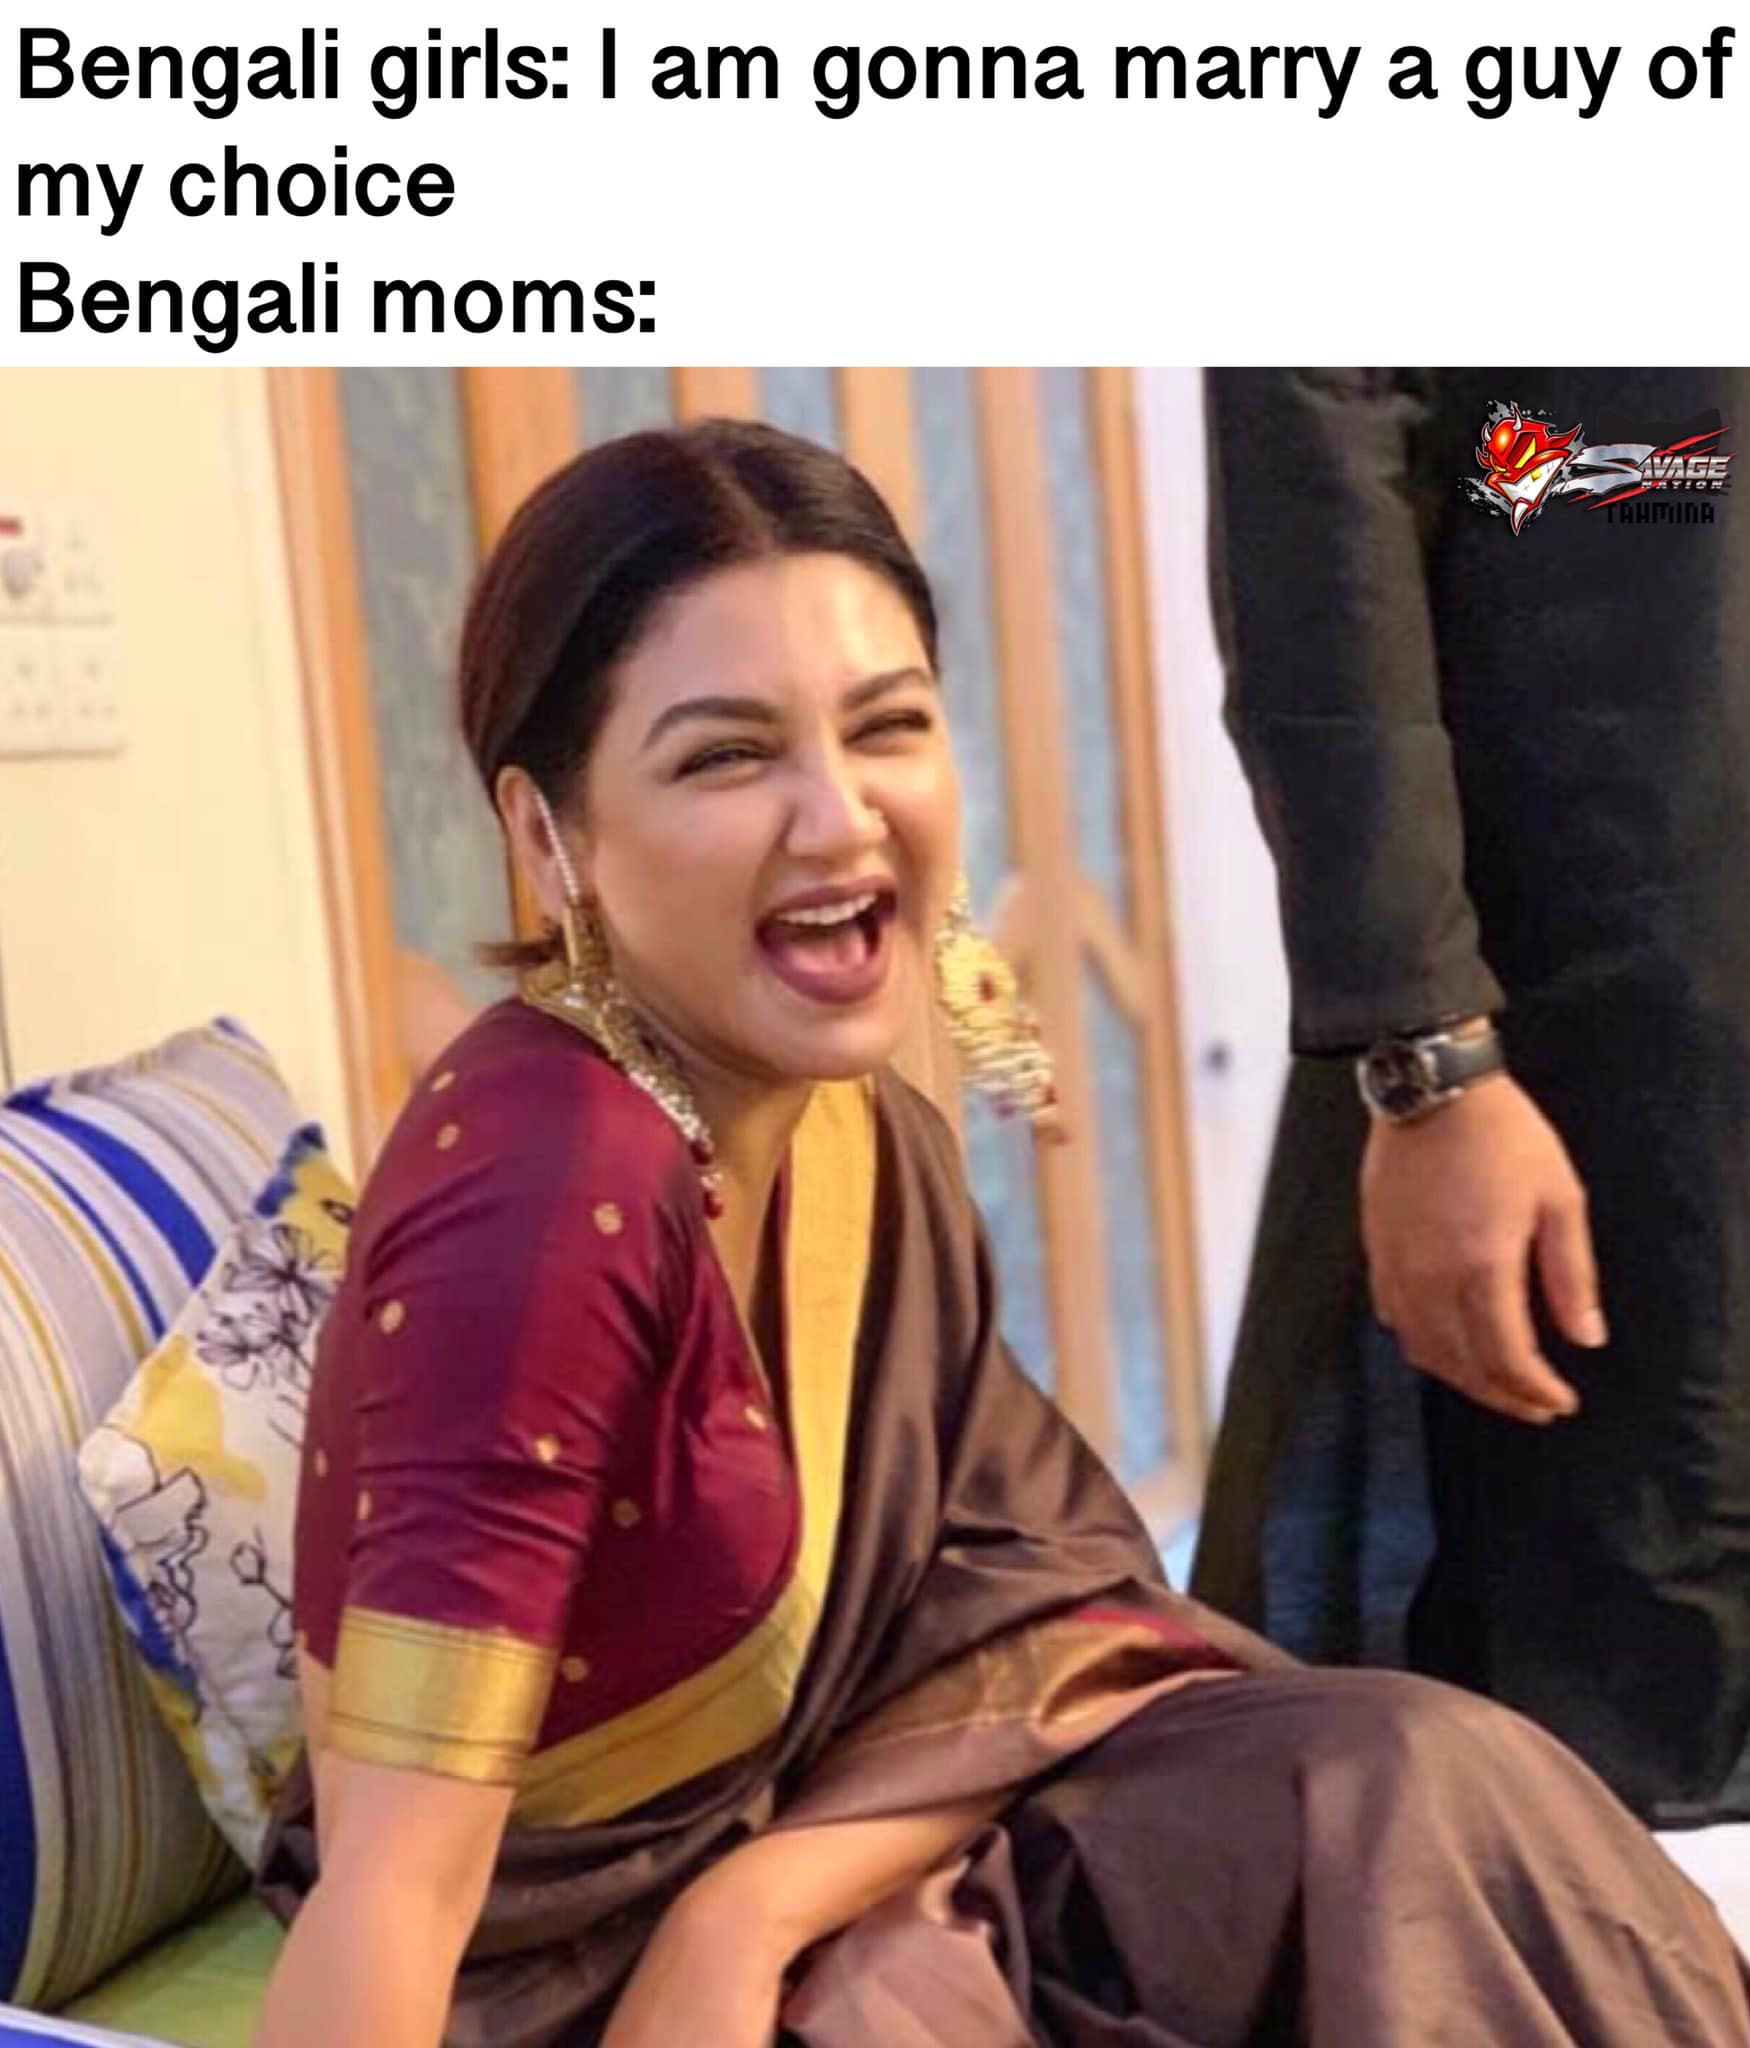
Caption: Bengali girls: I am gonna marray a guy of my choice   Bengali moms:
Label: non-hate